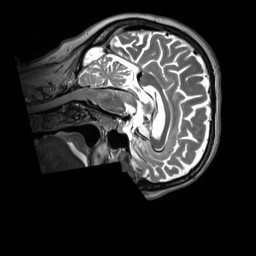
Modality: T2w
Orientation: sagittal
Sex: female
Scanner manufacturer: siemens
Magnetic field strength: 3 T
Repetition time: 3.2 s
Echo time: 0.409 s